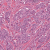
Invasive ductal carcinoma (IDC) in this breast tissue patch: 1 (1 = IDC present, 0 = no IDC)